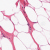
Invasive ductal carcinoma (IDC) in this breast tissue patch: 0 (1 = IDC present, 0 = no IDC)